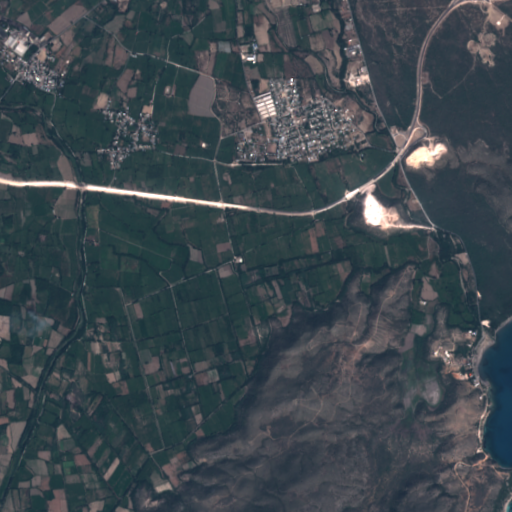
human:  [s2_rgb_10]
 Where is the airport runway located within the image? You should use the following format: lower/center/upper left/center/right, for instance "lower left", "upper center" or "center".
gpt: The airport runway is located in the upper center of the image.
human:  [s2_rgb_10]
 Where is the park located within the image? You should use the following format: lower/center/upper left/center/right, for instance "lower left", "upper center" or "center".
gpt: The park is located in the upper left of the image.
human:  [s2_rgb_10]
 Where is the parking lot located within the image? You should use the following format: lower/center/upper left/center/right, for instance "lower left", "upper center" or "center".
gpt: The parking lot is located in the upper center of the image.
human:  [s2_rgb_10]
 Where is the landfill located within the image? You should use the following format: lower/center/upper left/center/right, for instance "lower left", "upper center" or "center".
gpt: There is no landfill in the image.